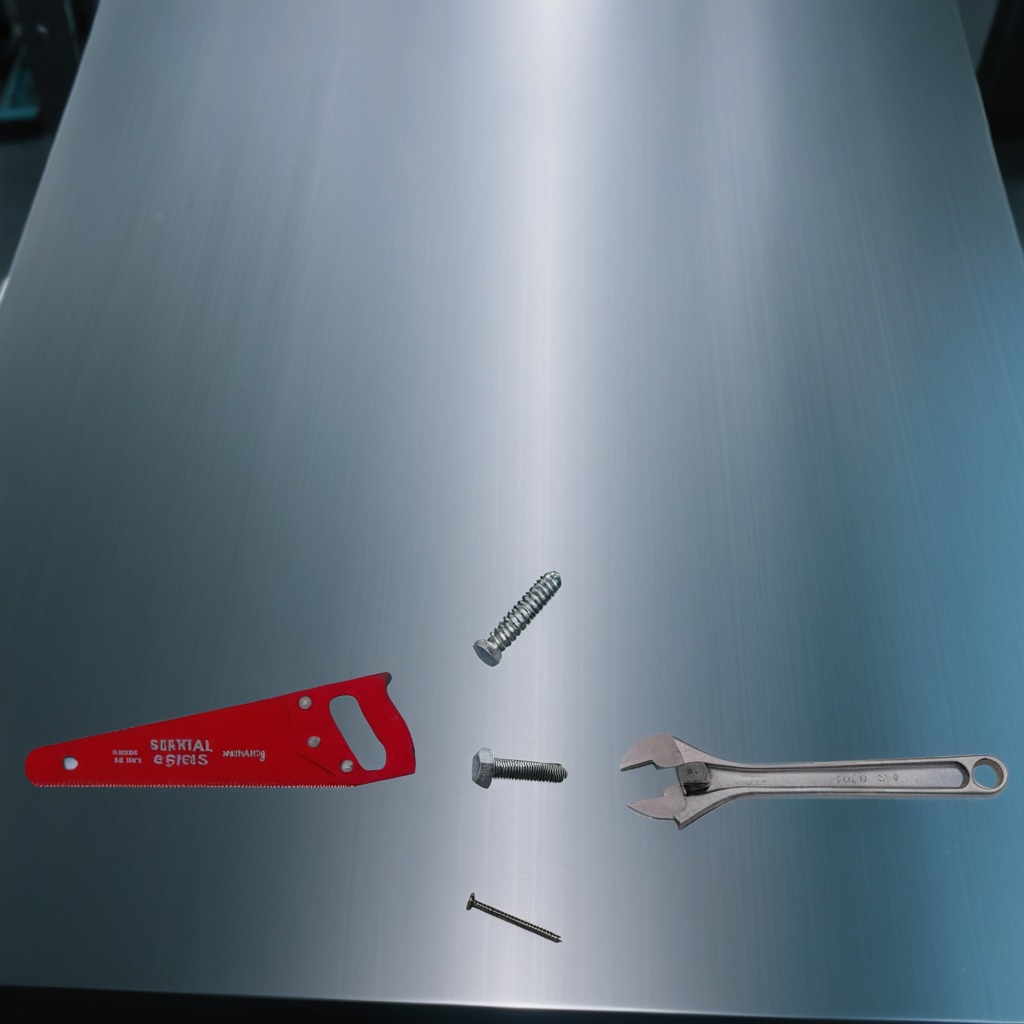
A machine screw, an iron nail, a coiled metal spring, a handheld metal saw, and a wrench are lying on the metal table.